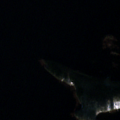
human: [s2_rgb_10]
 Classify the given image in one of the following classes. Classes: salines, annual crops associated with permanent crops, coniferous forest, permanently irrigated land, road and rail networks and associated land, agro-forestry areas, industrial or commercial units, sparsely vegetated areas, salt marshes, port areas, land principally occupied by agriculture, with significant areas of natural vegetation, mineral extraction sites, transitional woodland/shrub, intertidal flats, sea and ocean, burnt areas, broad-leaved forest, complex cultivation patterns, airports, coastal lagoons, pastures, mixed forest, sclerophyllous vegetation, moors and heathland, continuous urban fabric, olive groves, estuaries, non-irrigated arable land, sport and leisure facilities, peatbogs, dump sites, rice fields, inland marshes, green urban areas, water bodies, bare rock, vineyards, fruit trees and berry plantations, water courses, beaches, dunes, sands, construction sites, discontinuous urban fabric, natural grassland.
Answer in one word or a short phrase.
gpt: coniferous forest, water bodies